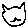
Label: cat